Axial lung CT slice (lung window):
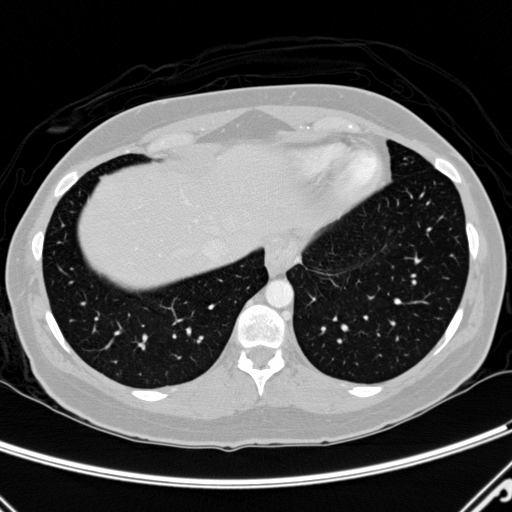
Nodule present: no